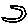
Label: moon